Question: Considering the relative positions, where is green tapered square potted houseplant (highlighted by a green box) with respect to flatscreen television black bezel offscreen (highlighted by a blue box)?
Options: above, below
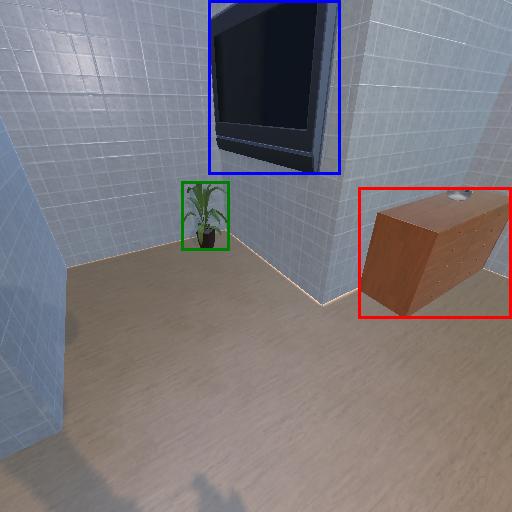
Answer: above